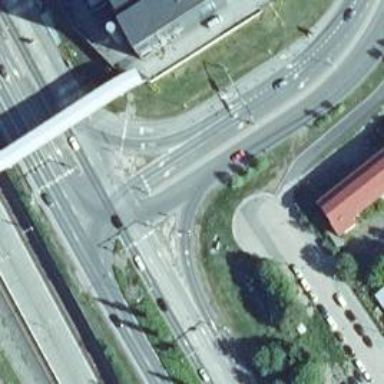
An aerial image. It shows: Asphalt road at the secondary link level.